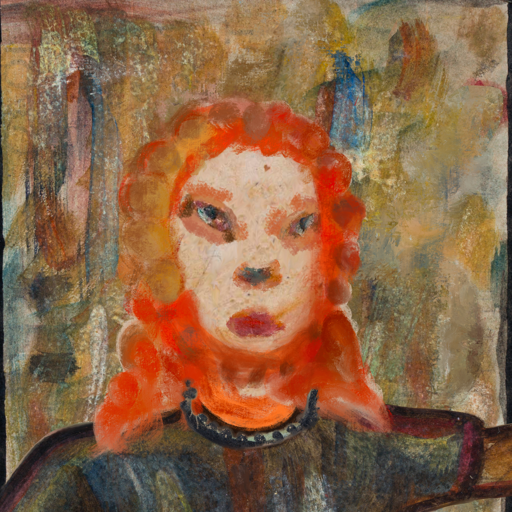
Background: Pipe, Head And Neck Front: Rupkatha, Face Front: Boggyland, Bust: Mosgoul, Hair Front: Rupkatha, Head Accessory: Blank, Second Necklace: Blank, Necklace: Childish, Baby: Blank